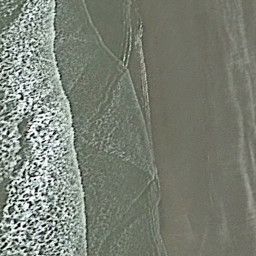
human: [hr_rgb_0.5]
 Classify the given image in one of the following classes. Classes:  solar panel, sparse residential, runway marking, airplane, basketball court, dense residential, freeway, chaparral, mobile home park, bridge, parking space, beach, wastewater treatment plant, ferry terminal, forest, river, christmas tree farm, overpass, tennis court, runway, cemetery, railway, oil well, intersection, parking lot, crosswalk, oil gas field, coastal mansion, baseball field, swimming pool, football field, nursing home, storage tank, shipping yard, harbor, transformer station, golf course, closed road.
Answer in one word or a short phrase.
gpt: beach